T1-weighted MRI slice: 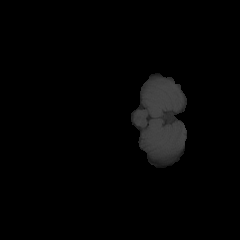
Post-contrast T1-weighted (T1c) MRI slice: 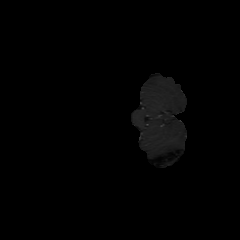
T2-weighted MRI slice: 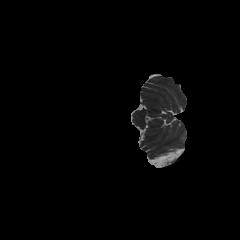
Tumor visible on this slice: no